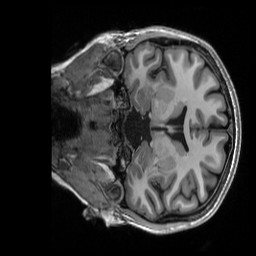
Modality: T1w
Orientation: coronal
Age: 20
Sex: female
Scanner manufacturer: siemens
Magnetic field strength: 3 T
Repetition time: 2.53 s
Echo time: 0.0033 s